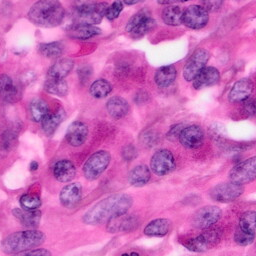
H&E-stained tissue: Pancreatic